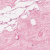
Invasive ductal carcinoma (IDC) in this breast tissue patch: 0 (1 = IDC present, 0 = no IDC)